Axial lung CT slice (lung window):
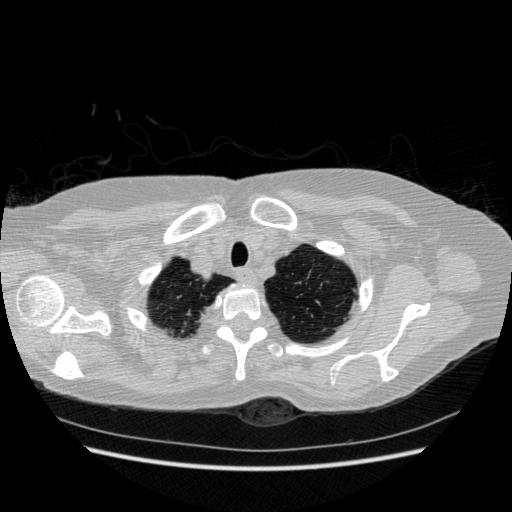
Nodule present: no